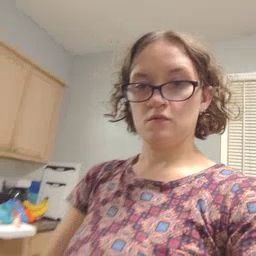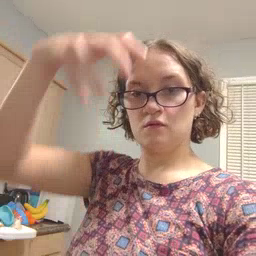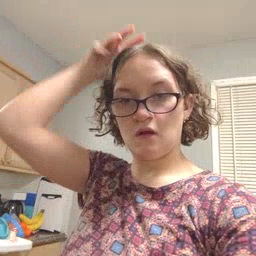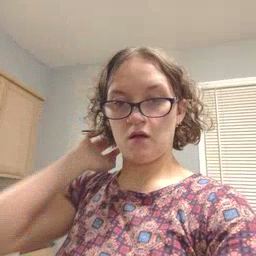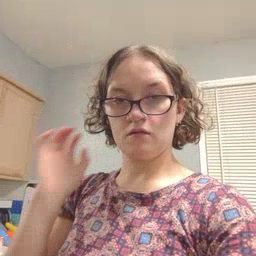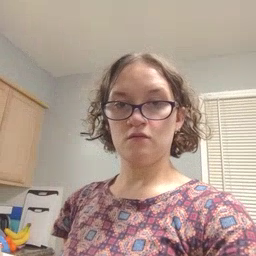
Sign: lion